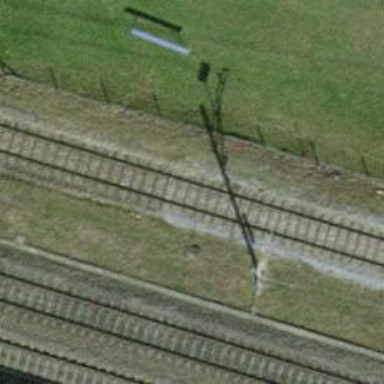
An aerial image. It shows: Railway switch.